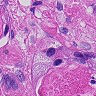
Metastatic tissue present: yes